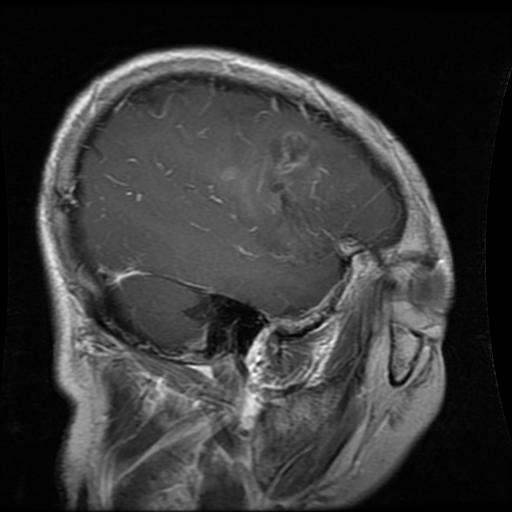
Label: glioma